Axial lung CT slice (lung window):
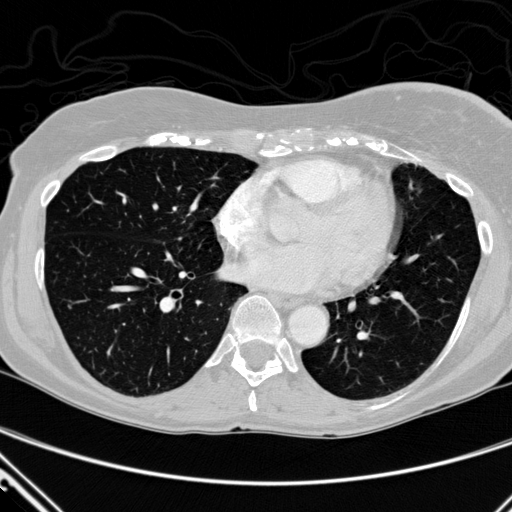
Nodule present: no